Field crop: maize
Growth stage: 1
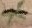
Species: atriplex